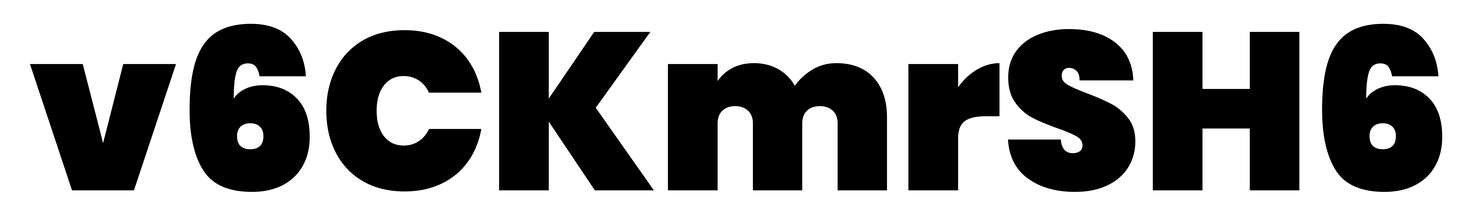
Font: Poppins-Black